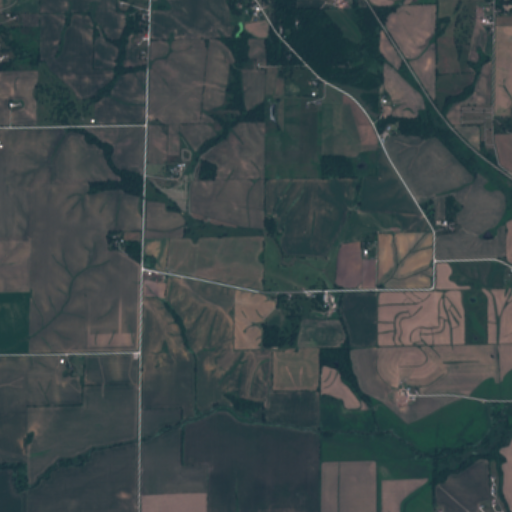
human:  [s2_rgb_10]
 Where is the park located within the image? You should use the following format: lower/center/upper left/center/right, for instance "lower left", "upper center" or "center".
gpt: The park is located in the upper right of the image.
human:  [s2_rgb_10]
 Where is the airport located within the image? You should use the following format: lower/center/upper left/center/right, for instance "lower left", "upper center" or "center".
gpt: There is no airport in the image.